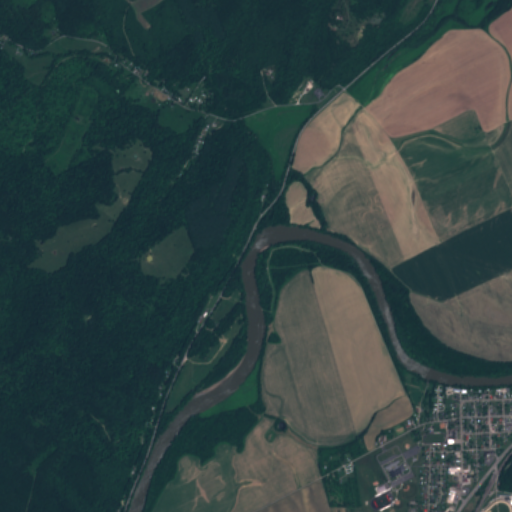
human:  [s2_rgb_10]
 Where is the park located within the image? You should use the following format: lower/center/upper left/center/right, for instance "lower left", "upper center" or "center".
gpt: The park is located in the lower right of the image.
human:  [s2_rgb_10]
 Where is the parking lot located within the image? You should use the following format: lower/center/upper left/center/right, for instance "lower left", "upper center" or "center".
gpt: The parking lot is located in the lower right of the image.
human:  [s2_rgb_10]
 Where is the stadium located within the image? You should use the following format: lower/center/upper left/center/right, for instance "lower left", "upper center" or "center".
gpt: The stadium is located in the lower right of the image.
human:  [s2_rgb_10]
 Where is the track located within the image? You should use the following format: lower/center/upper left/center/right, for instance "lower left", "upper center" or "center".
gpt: The track is located in the lower right of the image.
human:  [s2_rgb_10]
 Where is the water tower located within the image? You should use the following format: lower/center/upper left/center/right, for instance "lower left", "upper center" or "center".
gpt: The water tower is located in the lower right of the image.
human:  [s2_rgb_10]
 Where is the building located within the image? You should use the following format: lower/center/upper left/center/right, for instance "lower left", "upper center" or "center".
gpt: The building is located in the lower right of the image.
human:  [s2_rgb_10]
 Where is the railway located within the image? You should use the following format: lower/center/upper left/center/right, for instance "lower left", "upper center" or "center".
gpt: The railway is located in the lower right of the image.
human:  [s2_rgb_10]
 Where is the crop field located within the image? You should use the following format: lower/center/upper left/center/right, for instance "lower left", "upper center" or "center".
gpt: There is no crop field in the image.